Interaction volume radius: 5 \u00c5
Interaction volume height: 15 \u00c5
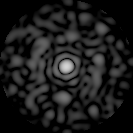
Disorder parameter: 0.7853